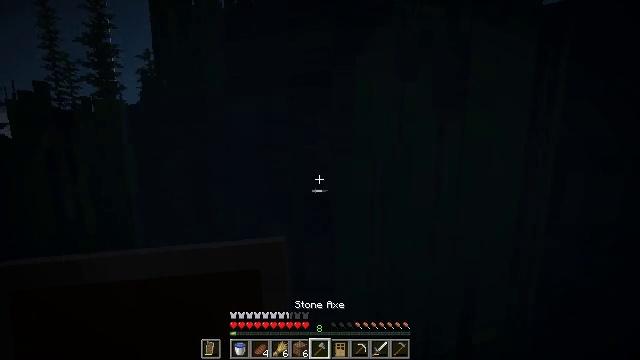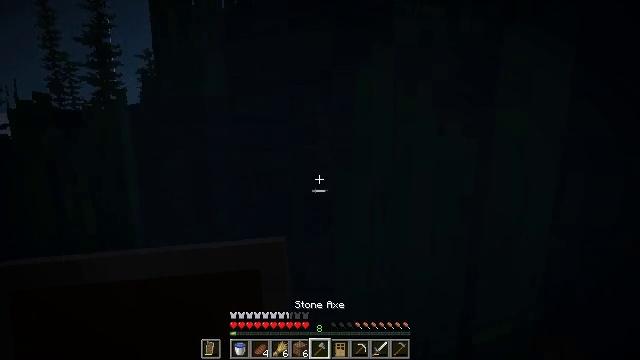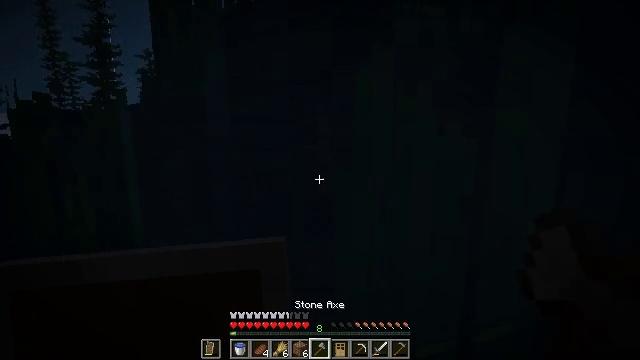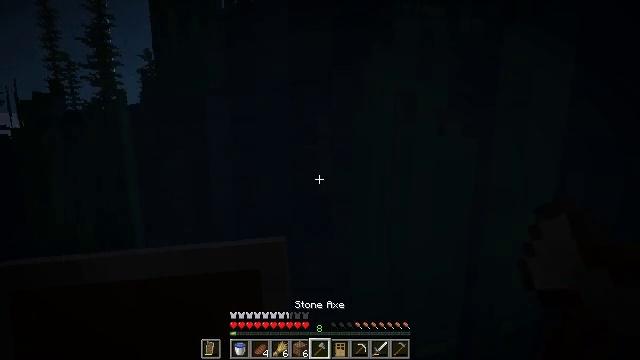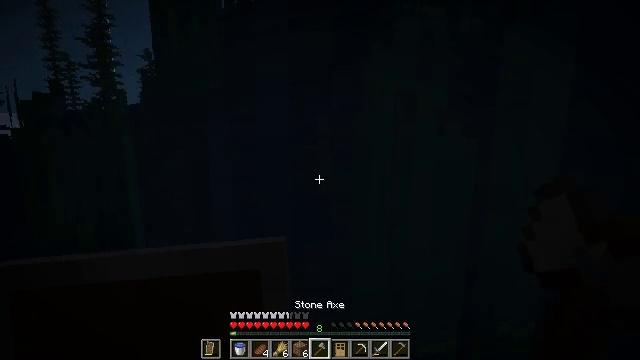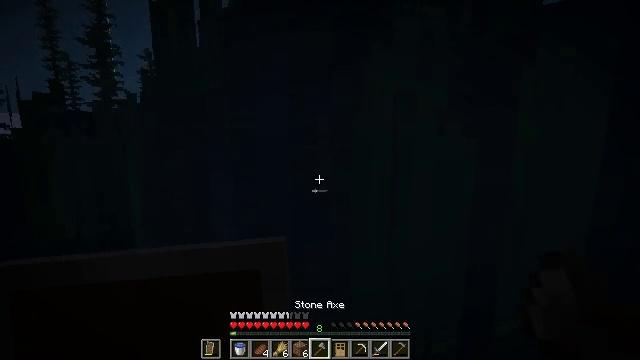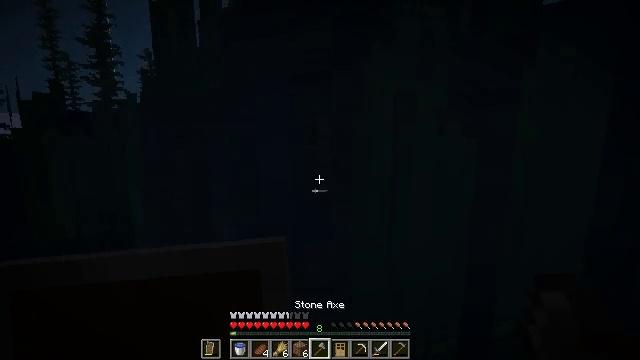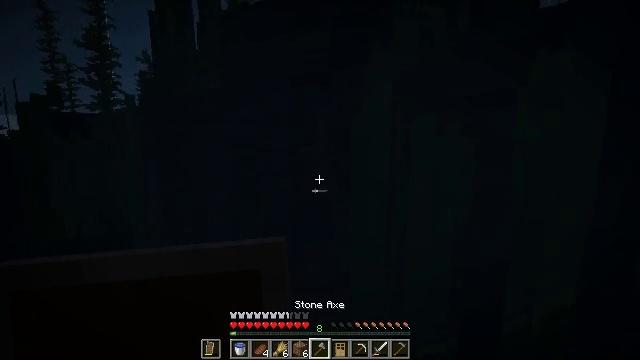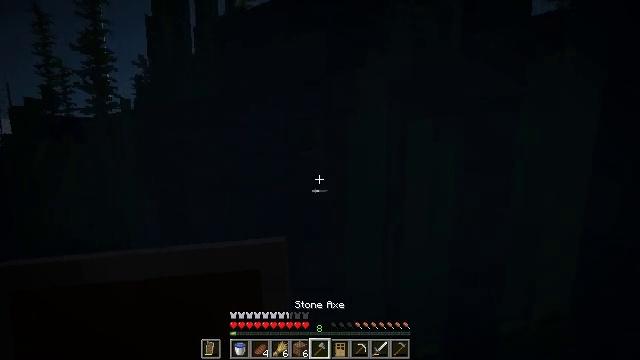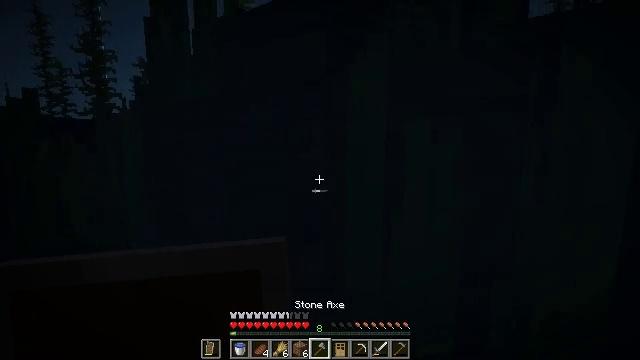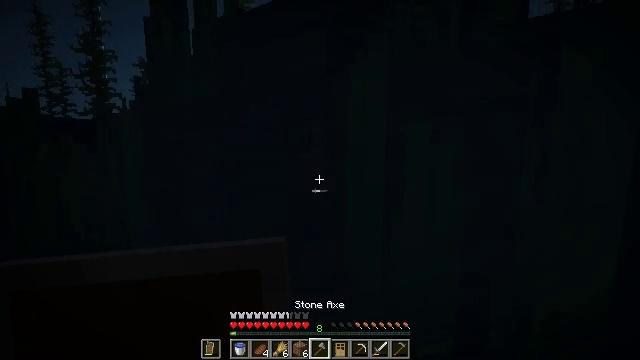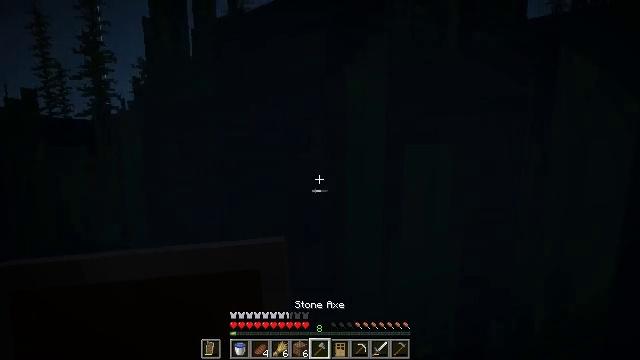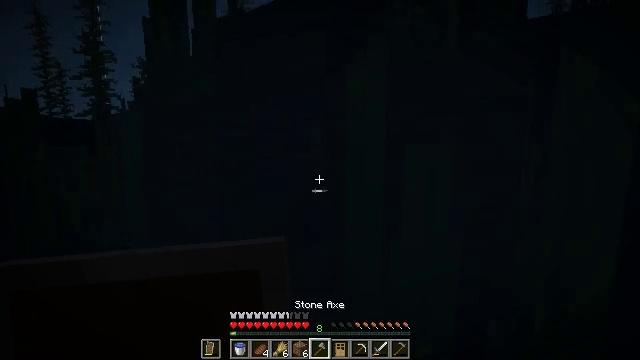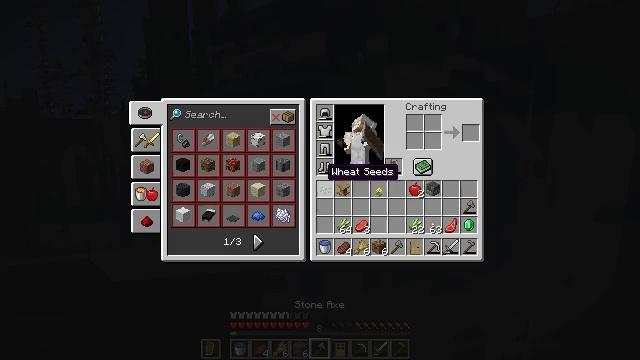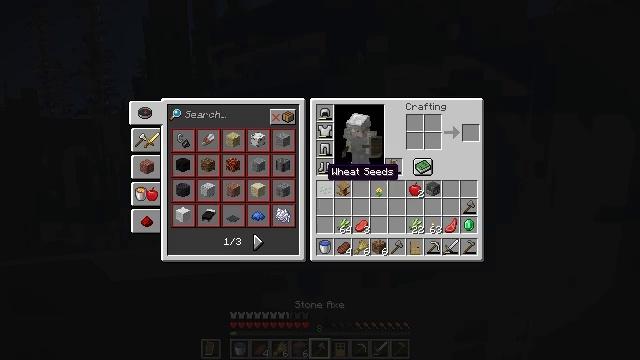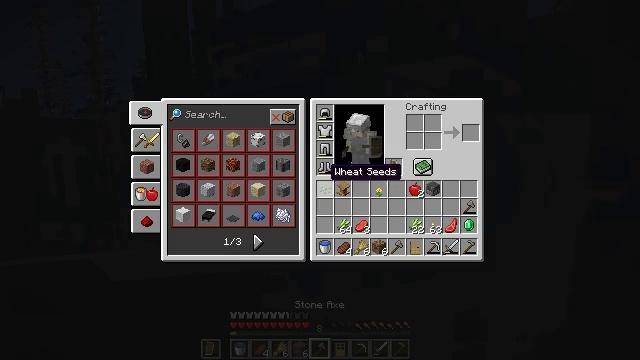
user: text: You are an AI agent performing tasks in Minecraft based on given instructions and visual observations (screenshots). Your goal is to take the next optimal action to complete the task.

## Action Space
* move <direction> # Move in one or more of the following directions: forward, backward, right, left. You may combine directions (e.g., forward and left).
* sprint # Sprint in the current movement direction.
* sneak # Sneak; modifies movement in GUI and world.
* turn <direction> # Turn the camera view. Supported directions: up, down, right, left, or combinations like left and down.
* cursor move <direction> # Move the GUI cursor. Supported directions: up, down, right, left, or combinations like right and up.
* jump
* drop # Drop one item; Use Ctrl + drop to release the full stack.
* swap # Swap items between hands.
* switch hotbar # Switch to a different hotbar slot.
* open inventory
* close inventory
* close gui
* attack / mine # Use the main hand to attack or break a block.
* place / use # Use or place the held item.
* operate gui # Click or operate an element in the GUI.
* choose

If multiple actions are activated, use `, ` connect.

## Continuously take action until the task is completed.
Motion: motion action
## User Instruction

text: Collect tall seagrass by holding left button.
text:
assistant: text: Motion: no_op
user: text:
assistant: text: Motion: no_op
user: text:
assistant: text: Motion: no_op
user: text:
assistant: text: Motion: no_op
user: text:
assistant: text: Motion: no_op
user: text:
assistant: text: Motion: no_op
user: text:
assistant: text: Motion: no_op
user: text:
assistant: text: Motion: no_op
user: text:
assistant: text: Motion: no_op
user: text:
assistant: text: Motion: no_op
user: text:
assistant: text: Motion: no_op
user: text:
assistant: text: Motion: no_op
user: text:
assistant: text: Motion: open inventory
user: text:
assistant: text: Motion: open inventory
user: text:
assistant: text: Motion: no_op
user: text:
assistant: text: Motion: turn right
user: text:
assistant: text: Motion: turn right
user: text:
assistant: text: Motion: turn right and down
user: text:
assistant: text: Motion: turn right and down
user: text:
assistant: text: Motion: no_op
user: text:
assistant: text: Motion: no_op
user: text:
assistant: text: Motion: no_op
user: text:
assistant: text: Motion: no_op
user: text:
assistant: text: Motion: no_op
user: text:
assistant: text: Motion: no_op
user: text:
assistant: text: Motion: no_op
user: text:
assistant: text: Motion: no_op
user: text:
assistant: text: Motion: no_op
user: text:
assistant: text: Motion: no_op
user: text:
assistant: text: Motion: attack / mine